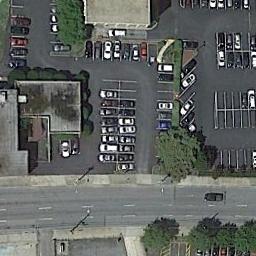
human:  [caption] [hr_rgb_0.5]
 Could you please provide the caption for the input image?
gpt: Seven rows of cars were parked in the parking lot .

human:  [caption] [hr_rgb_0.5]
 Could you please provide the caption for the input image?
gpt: The parking lot is full of cars next to some buildings and trees .

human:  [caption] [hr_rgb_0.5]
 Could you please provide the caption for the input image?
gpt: There are many cars in the parking lot .

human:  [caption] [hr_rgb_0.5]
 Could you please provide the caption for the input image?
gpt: The parking lot has some neatly arranged cars and several buildings are next to the parking lot .

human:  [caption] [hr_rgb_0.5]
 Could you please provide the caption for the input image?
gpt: There are some green trees and a freeway beside the parking lot .